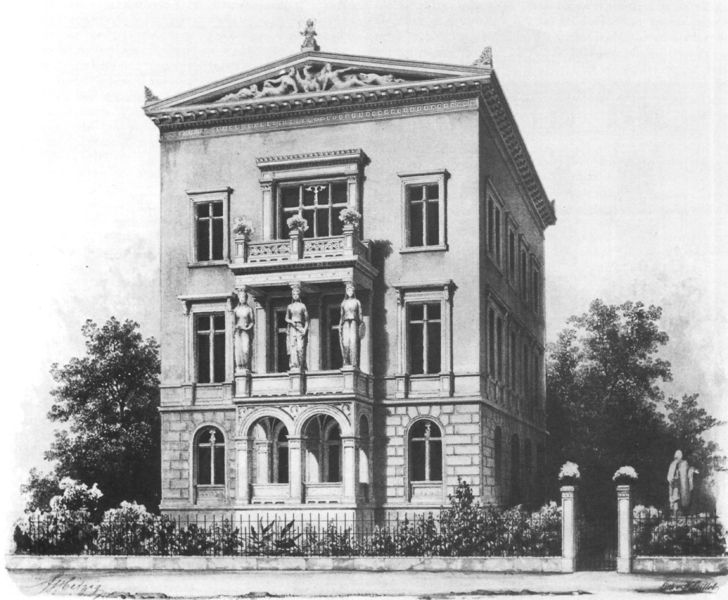
Titel: Wohnhaus
Künstler: Friedrich Drake
Standort: Berlin (EU - D)
Schlagwörter: bäume, fenster, säulen, zeichnung, dach, haus, zaun, architektur, pflanzen, garten, balkon, terrasse, giebel, figuren, eingang, wohnhaus, groß, druck, schwarz weiß, arkaden, villa, pforte, statuen, tympanon, etage, atlanten, karyatyden, pflanzenn, tempeldach